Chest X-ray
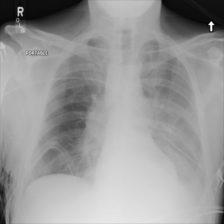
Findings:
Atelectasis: positive
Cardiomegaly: negative
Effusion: positive
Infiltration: negative
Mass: negative
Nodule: negative
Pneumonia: negative
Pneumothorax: negative
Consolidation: positive
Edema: negative
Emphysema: negative
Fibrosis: negative
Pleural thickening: negative
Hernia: negative